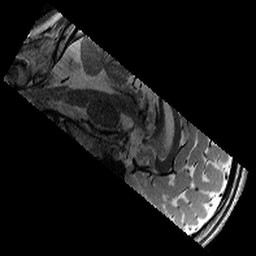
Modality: T2w
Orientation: sagittal
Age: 11
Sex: male
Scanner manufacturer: siemens
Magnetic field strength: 3 T
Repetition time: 9.23 s
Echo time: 0.067 s